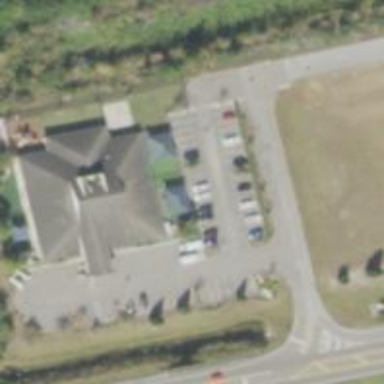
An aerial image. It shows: Kindergarten building.